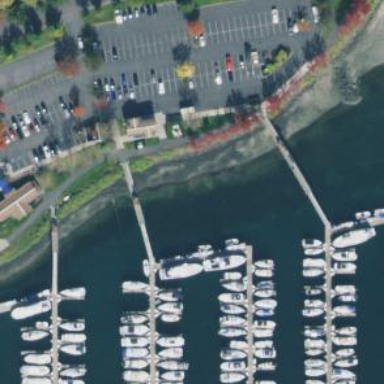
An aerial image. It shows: Pier located along footway.